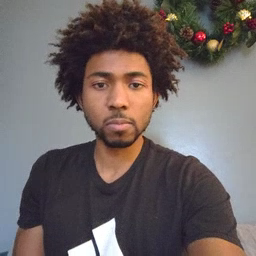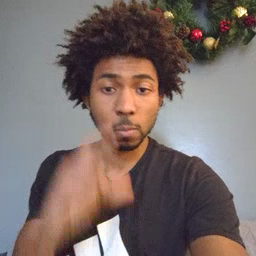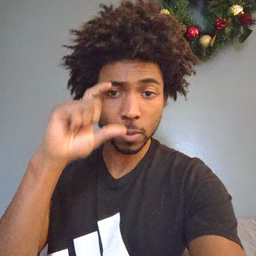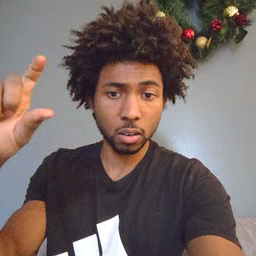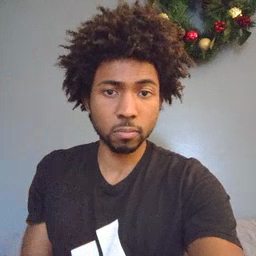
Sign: moon